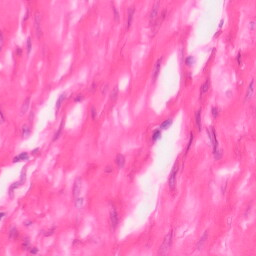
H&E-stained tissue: Colon